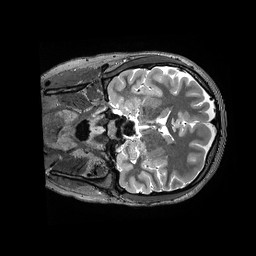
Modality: T2w
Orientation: coronal
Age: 16
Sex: female
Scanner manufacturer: siemens
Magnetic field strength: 3 T
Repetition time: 3.2 s
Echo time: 0.564 s